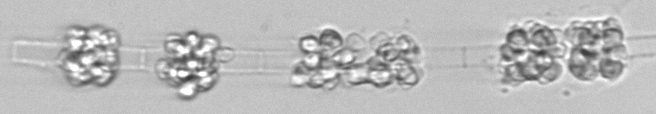
Label: Leptocylindrus_mediterraneus